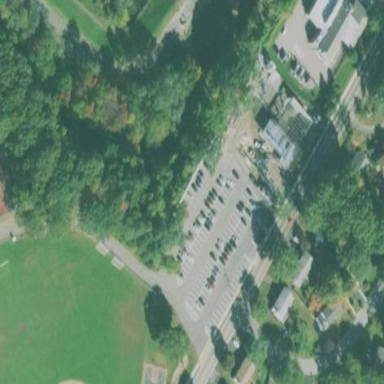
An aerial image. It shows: Paved parking area.